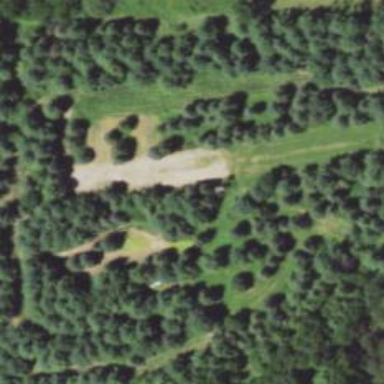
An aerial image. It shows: Orchard.